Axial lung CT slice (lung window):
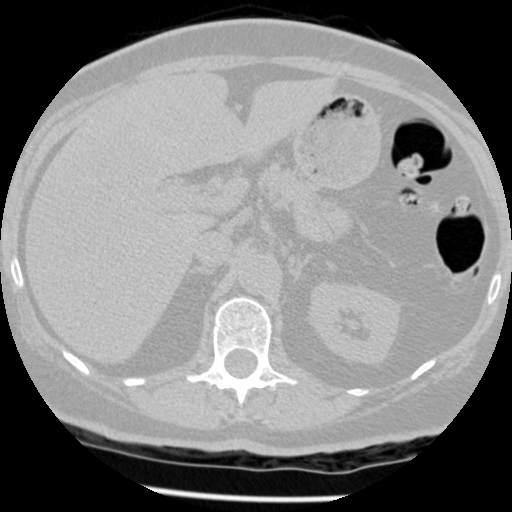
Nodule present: no